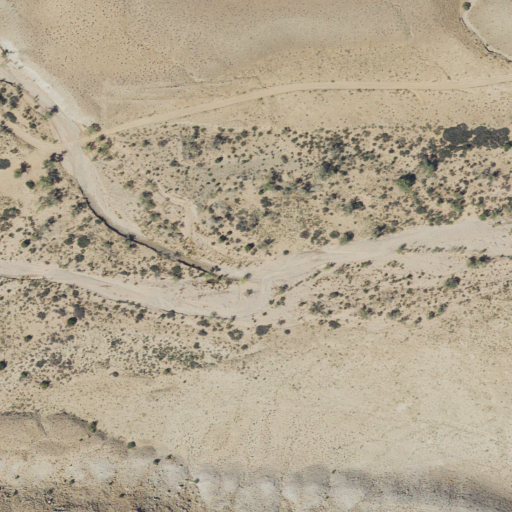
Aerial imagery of valley in Utah named South Fork North Wash containing only shrub